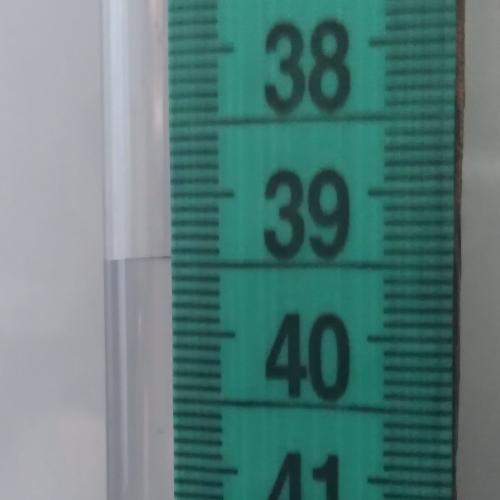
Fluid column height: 39.5 cm